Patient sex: M
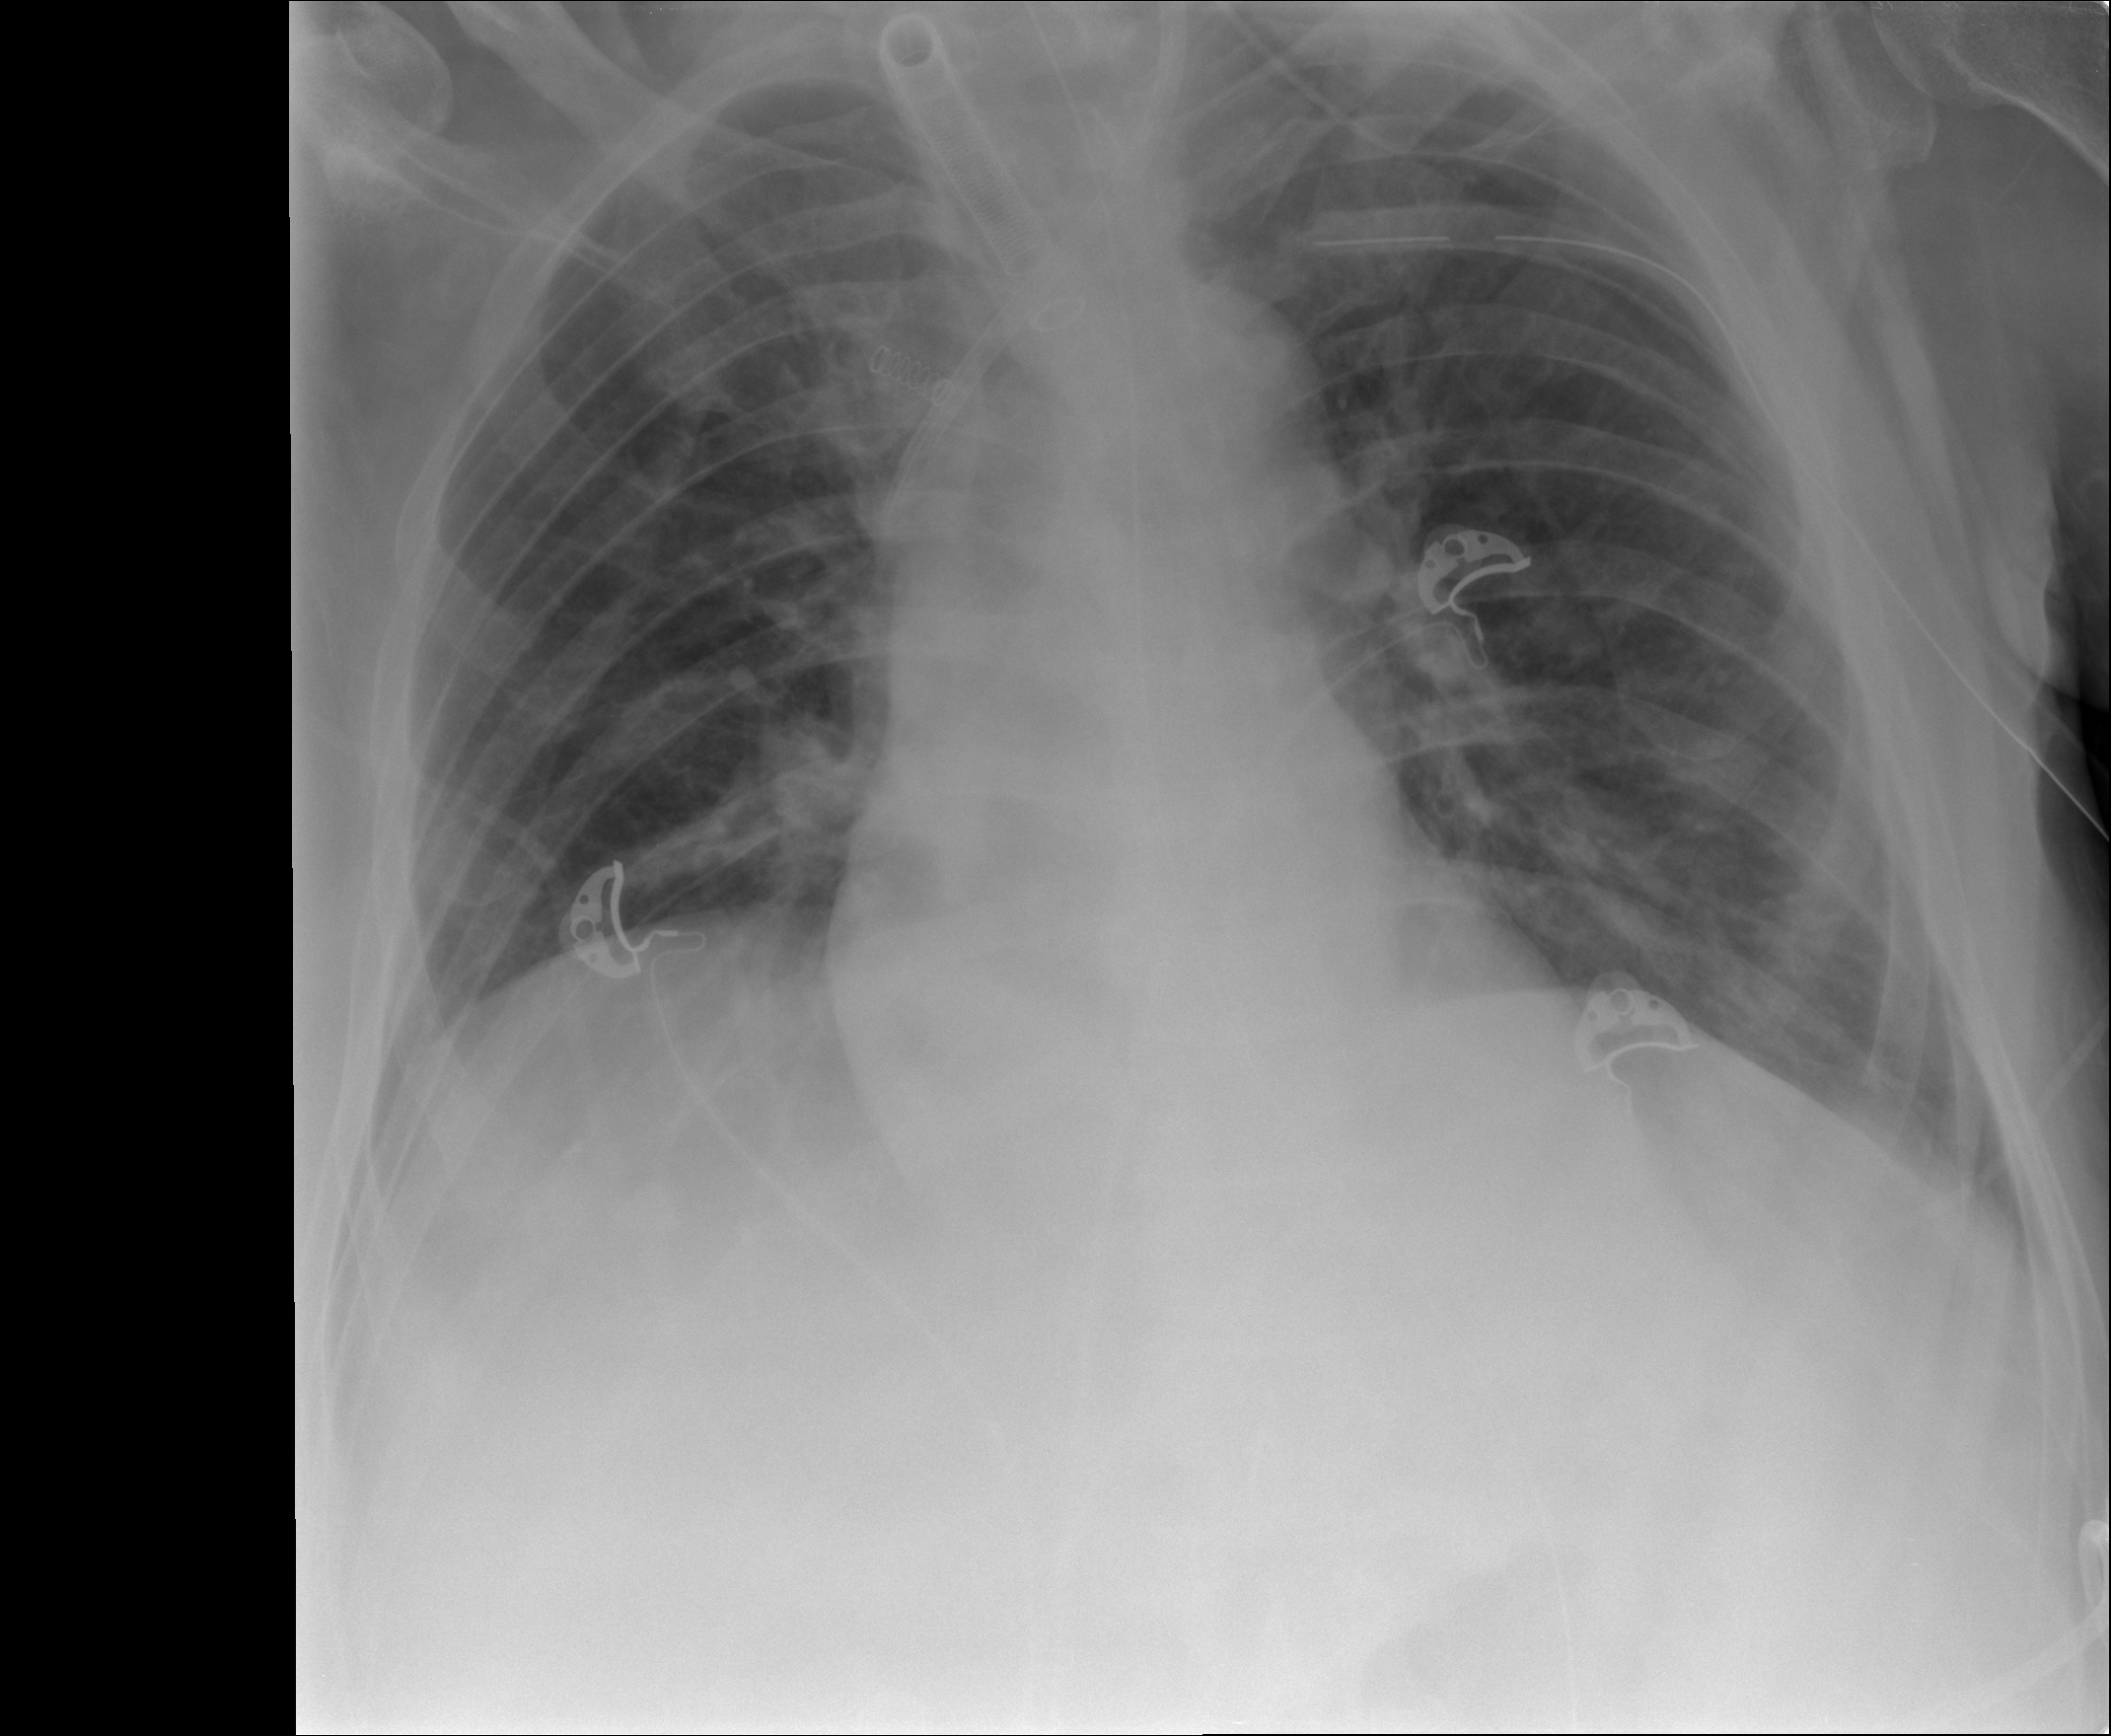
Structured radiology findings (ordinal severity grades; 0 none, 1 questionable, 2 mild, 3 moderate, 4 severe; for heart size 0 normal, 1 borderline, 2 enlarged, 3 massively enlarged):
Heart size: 0
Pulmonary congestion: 2
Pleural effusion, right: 0
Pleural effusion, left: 0
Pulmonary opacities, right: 0
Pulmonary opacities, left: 0
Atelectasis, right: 1
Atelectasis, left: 1